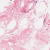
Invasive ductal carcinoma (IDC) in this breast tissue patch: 0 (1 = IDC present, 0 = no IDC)